Interaction volume radius: 5 \u00c5
Interaction volume height: 30 \u00c5
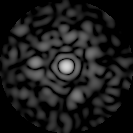
Disorder parameter: 0.8625